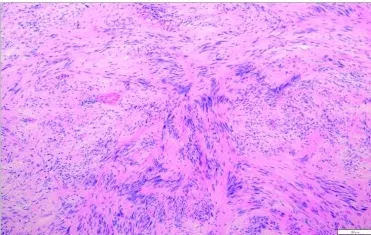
Hematoxylin and eosin (H&E) stain. (
B) Nuclear palisading growth pattern is shown.
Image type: pathology (h&e)